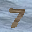
Label: 7